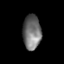
Tissue: lung
Cell type: T cells
Senescence score: 0.1774
Nuclear area (px): 619
Mean DAPI intensity: 112.368